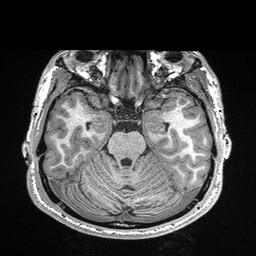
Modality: T1w
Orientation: coronal
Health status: healthy
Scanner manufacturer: siemens
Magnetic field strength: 3 T
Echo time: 0.00298 s